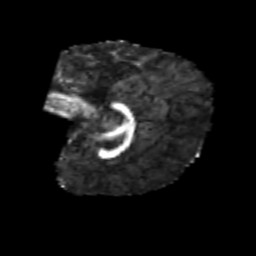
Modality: FA
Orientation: sagittal
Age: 7
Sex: male
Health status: healthy